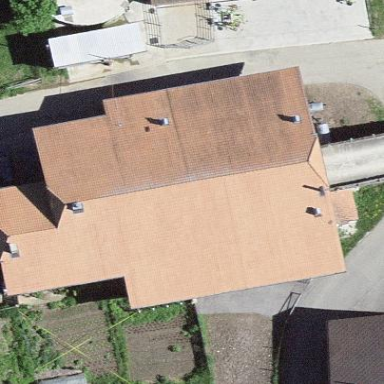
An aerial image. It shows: Farm building.